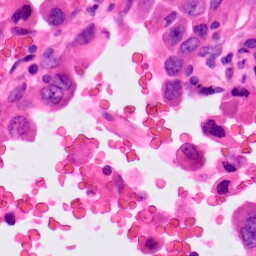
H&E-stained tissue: Lung